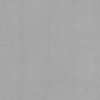
Label: dusty